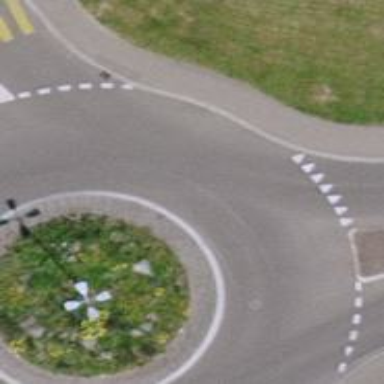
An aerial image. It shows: Tertiary road with asphalt surface leading to roundabout.